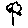
Label: flower